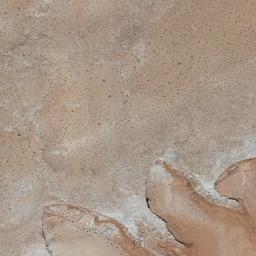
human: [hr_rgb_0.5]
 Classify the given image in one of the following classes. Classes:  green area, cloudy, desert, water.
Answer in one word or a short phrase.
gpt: desert